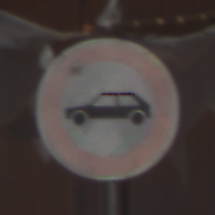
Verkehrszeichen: VerbotPersonenkraftwagen
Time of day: MorningAfternoon
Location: Outdoor (Nature)
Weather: Clear
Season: Summer
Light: Natural